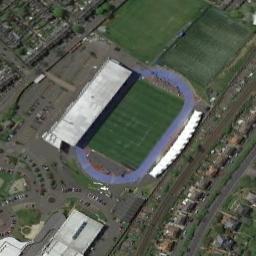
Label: stadium